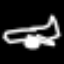
Label: airplane